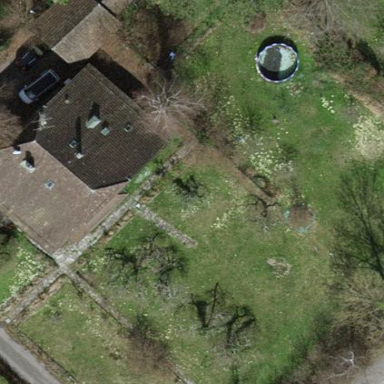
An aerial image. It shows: Garden enclosed by fence.